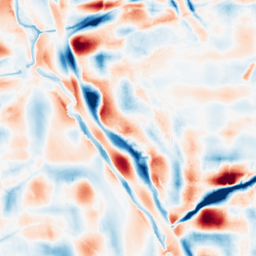
Category: wavelet
Decomposition family: wavelet_dwt
Decomposition parameters: wavelet: coif2
level: 5
Upsampling method: bilinear
Upsampling parameters: scale: 8
Upsampling scale: 8